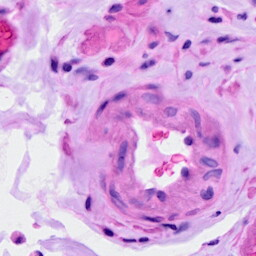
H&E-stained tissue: Ovarian